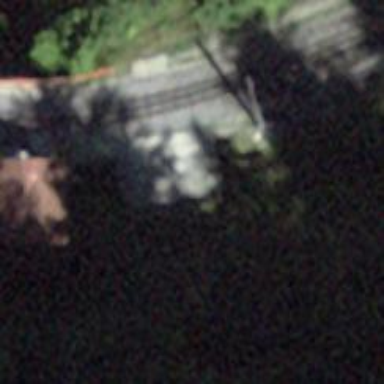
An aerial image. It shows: Railway halt.